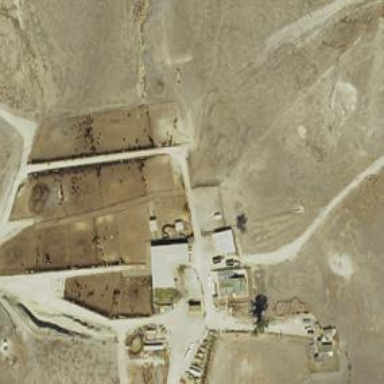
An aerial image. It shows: Farmyard area.